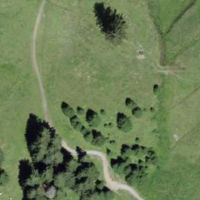
EUNIS habitat code: 23
Species observed at this site:
Petasites hybridus
Caltha palustris